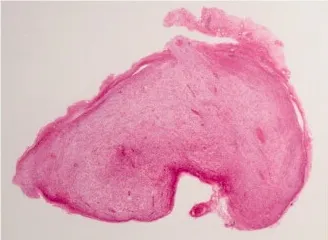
Histopathological findings. (A) A loupe image. An incompletely encapsulated tumor.
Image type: pathology (h&e)